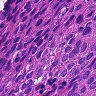
Metastatic tissue present: yes